Question: I have been looking for some time now for a solution to my sticky sidebar problem. I have a specific idea of how I would like it to act; effectively, I would like it to stick to the bottom as you scroll down, and then as soon as you scroll back up I would like it to stick to the top, in a fluid motion (no jumping). I am unable to find an example of what I am trying to achieve, so I have created an image that I hope will illustrate the point clearer:

1. Sidebar sits under the header.
2. As you scroll down the sidebar remains level with the content of the page so that you can scroll through both sidebar and content.
3. Reach the bottom of the sidebar, the sidebar sticks to the bottom of the viewport (most plugins only allow for sticking to top, some that allow for sticking to bottom don't allow for both).
4. Reach the bottom, sidebar sits above the footer.
5. As you scroll back up, the sidebar stays level with the content so you can scroll through the content and sidebar again.
6. Reach the top of the sidebar, the sidebar sticks to the top of the viewport.
7. Reach the top and the sidebar sits back below the header.
I hope this is enough information. I have created a jsfiddle to test any plugins/scripts, which I have reset for this question: <URL> '.'
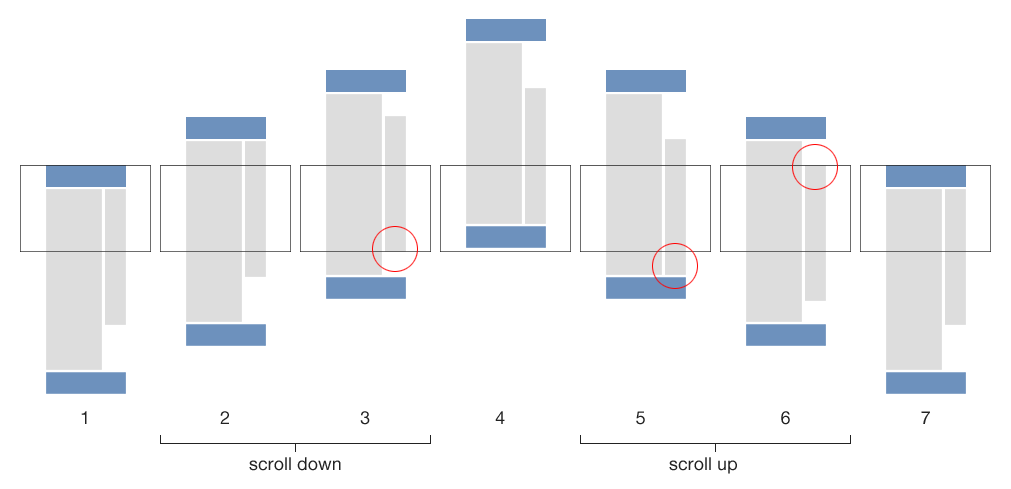
Answer: to the very nice and ilustrative image.
I know it's an old question, but I casually found the same question posted by you in <URL> and one answer there , suggested one nice library to make this and wanted to share it here.
It's called by
- <URL>
Here you have the code of a very basic example that I prepared and a working demo to see the result.
'''
/*!
* Sticky-kit
* A jQuery plugin for making smart sticky elements
*
* Source: http://leafo.net/sticky-kit/
*/
$(function() {
$(".sidebar").stick_in_parent({
offset_top: 10
});
});
'''
'''
* {
font-size: 10px;
color: #333;
box-sizing: border-box;
}
.wrapper,
.header,
.main,
.footer {
padding: 10px;
position: relative;
}
.wrapper {
border: 1px solid #333;
background-color: #f5f5f5;
padding: 10px;
}
.header {
background-color: #6289AE;
margin-bottom: 10px;
height: 100px;
}
.sidebar {
position: absolute;
padding: 10px;
background-color: #ccc;
height: 300px;
width: 100px;
float: left;
}
.main {
background-color: #ccc;
height: 600px;
margin-left: 110px;
}
.footer {
background-color: #6289AE;
margin-top: 10px;
height: 250px;
}
.top {
position: absolute;
top: 10px;
}
.bottom {
position: absolute;
bottom: 10px;
}
.clear {
clear: both;
float: none;
}
'''
'''
<script src="https://ajax.googleapis.com/ajax/libs/jquery/1.11.1/jquery.min.js"></script>
<script src="http://leafo.net/sticky-kit/src/jquery.sticky-kit.js"></script>
<div class="wrapper">
<div class="header"> <a class="top">header top</a>
<a class="bottom">header bottom</a>
</div>
<div class="content">
<div class="sidebar"> <a class="top">sidebar top</a>
<a class="bottom">sidebar bottom</a>
</div>
<div class="main"> <a class="top">main top</a>
<a class="bottom">main bottom</a>
</div>
<div class="clear"></div>
</div>
<div class="footer"> <a class="top">footer top</a>
<a class="bottom">footer bottom</a>
</div>
</div>
'''